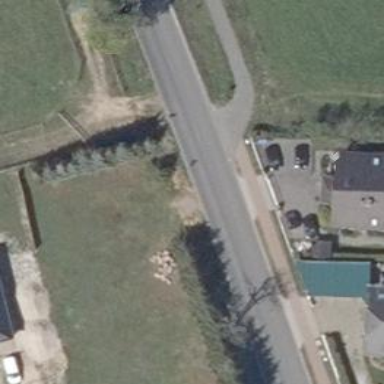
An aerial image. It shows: Tertiary road.